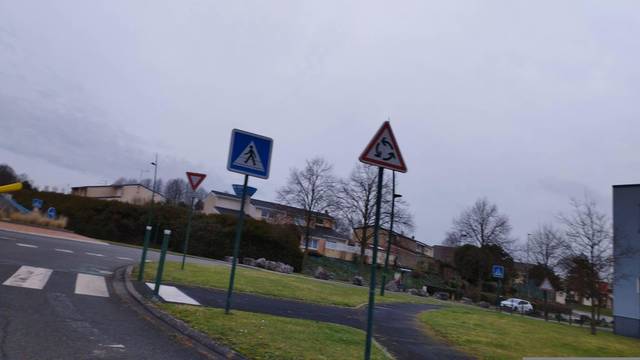
Region: France
Coordinates: 50.305, 2.8